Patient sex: M
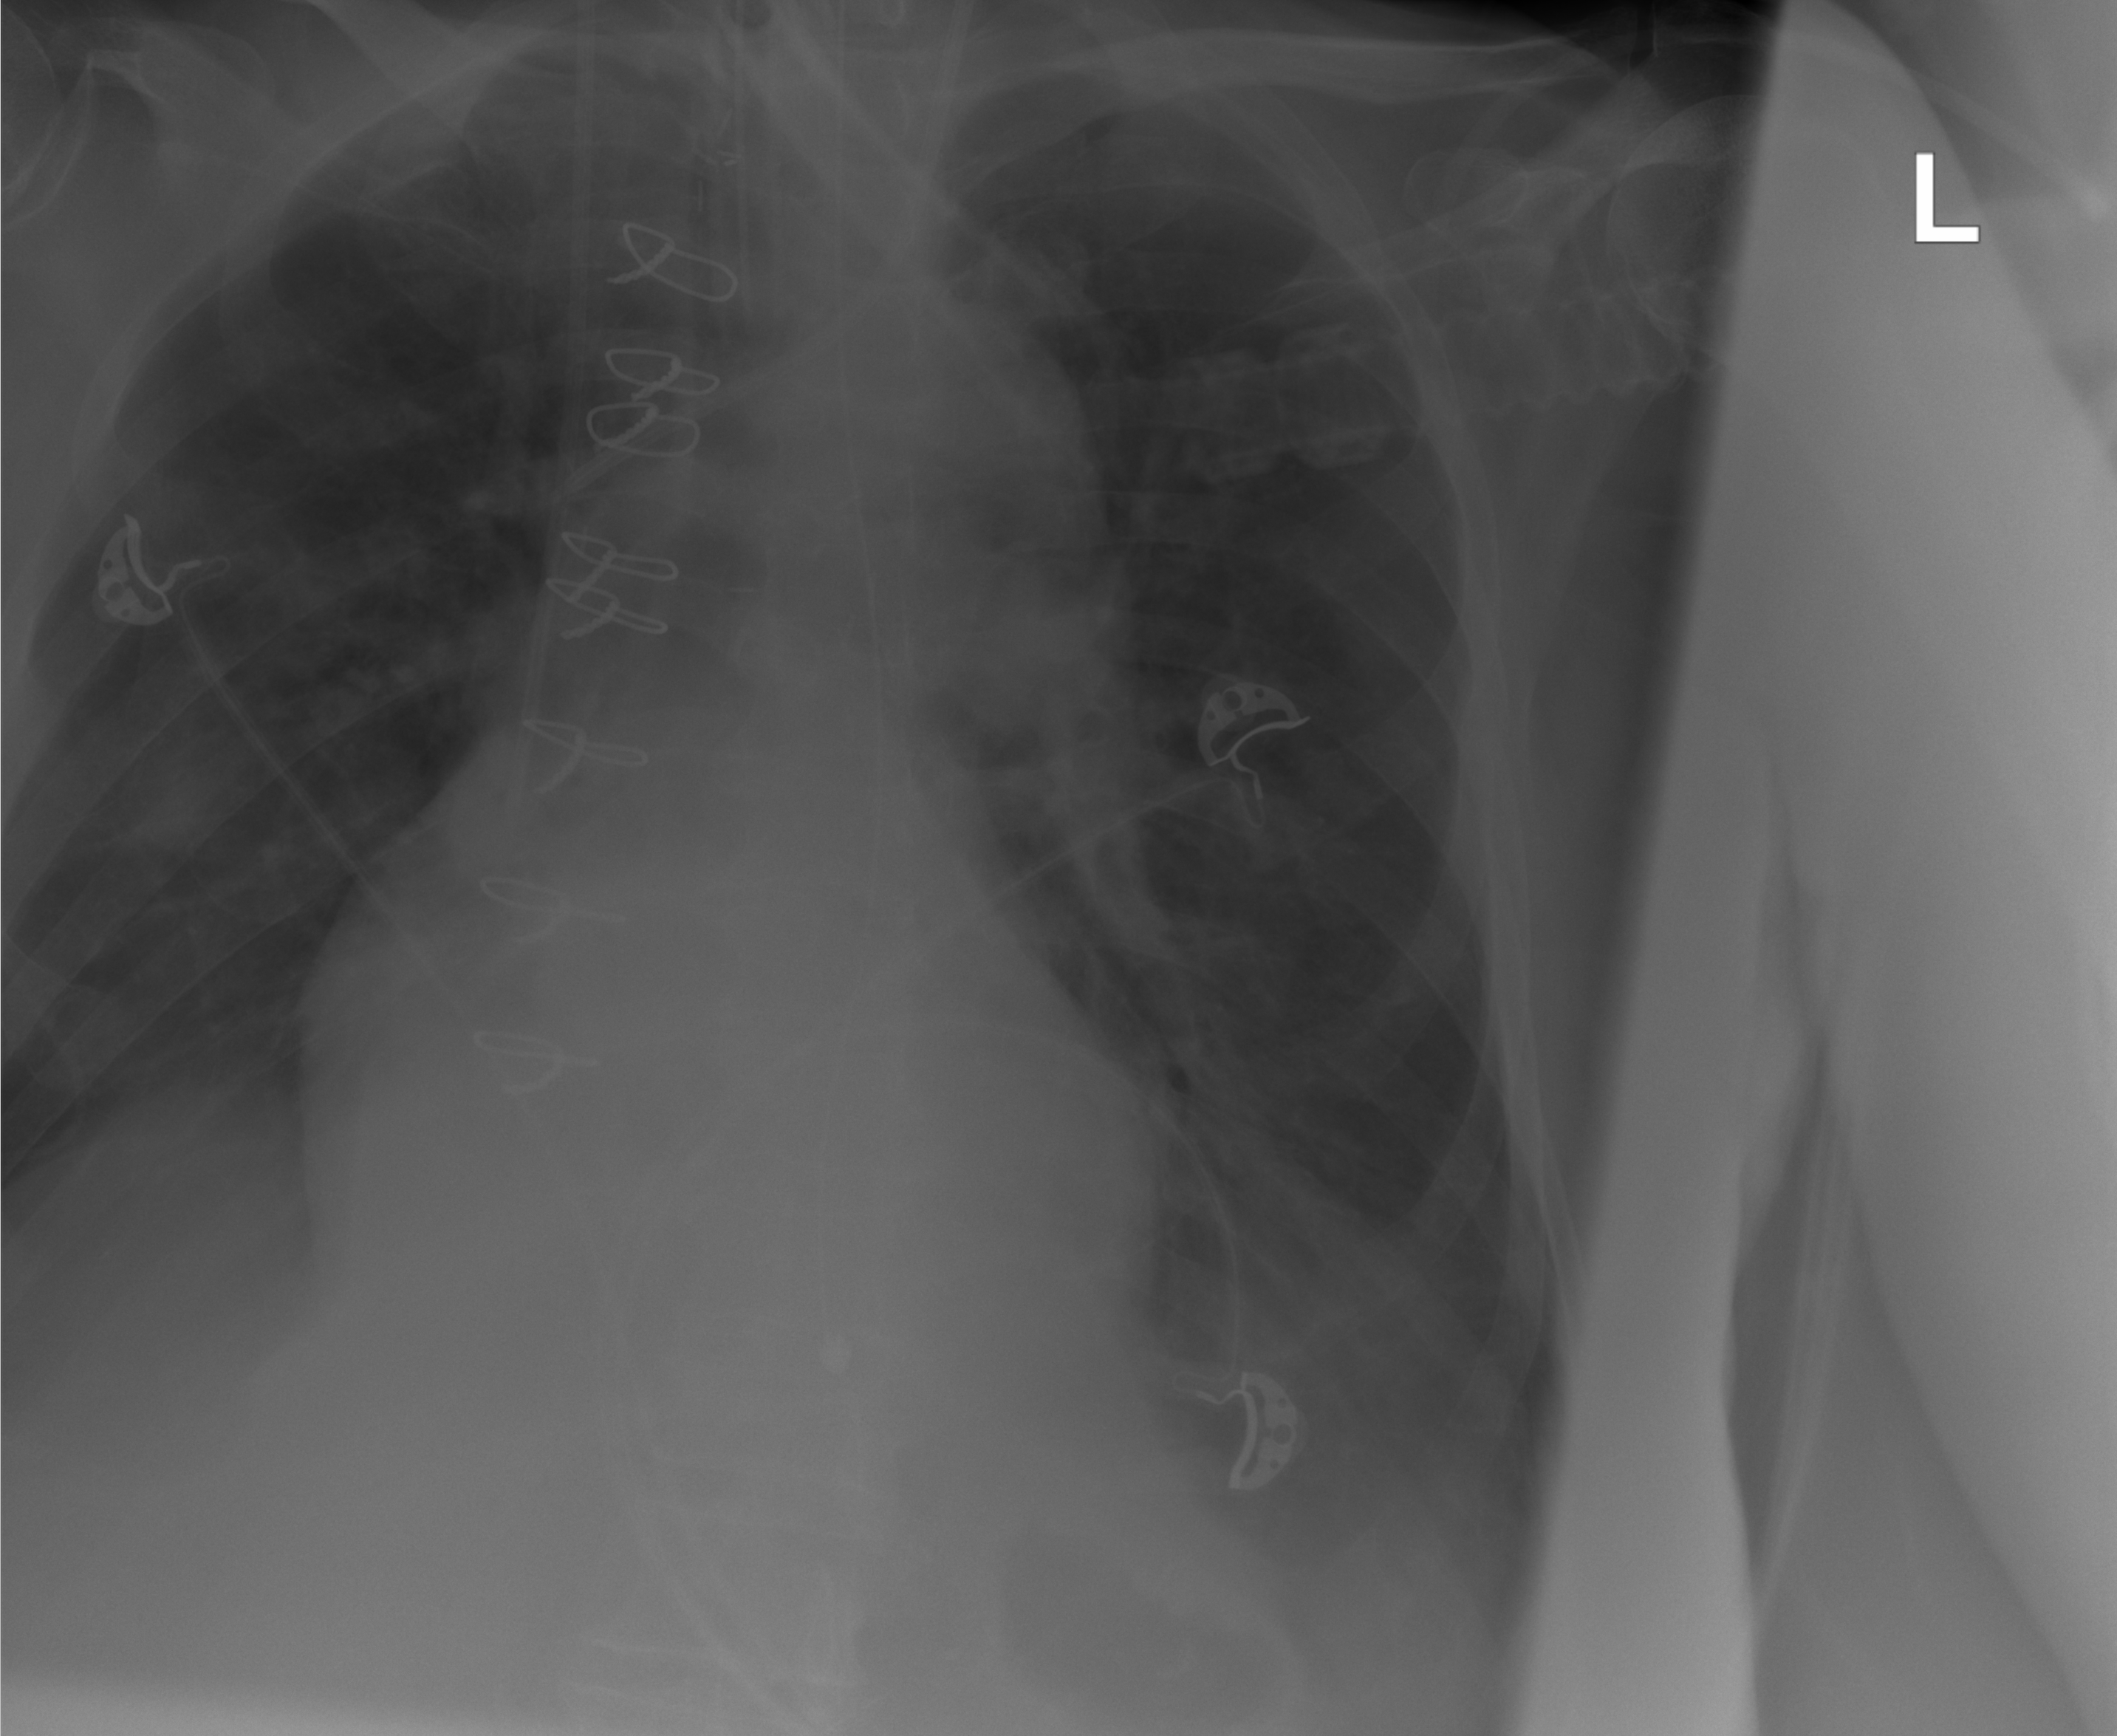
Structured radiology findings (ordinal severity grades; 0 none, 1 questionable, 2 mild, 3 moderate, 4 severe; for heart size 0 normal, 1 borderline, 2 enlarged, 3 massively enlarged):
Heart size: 0
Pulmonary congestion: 2
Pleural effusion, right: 0
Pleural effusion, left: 2
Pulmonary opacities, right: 0
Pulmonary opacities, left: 0
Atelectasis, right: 0
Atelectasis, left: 2